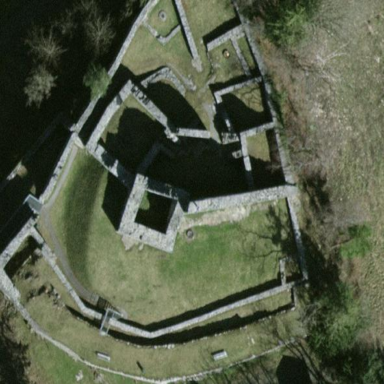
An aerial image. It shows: Majestic castle with rich historical significance.